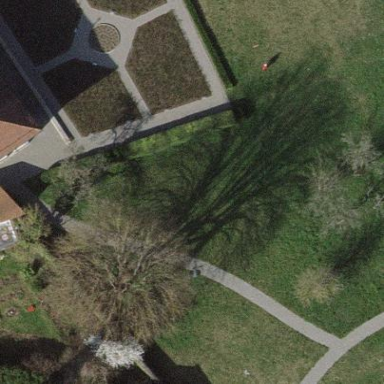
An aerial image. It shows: Public garden.